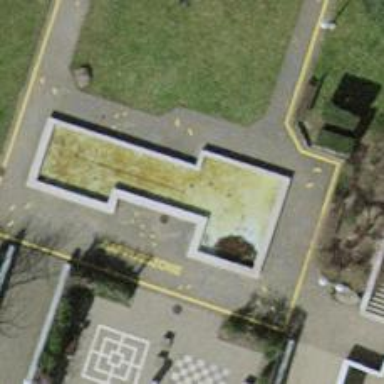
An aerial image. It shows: Beautiful fountain.